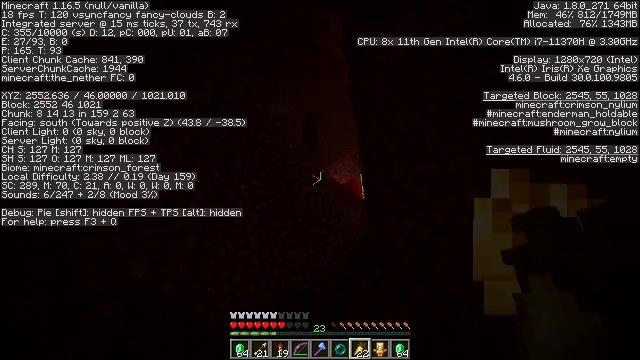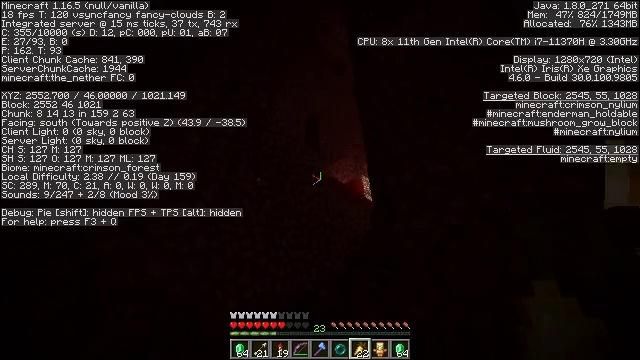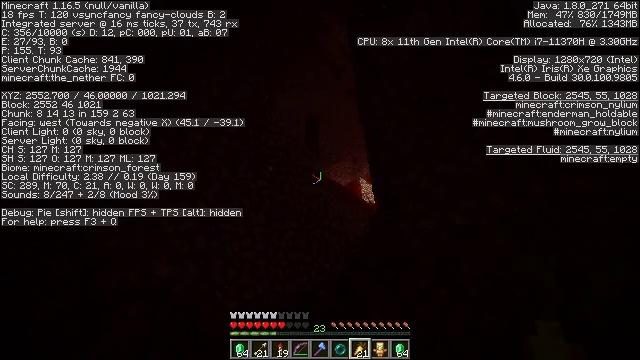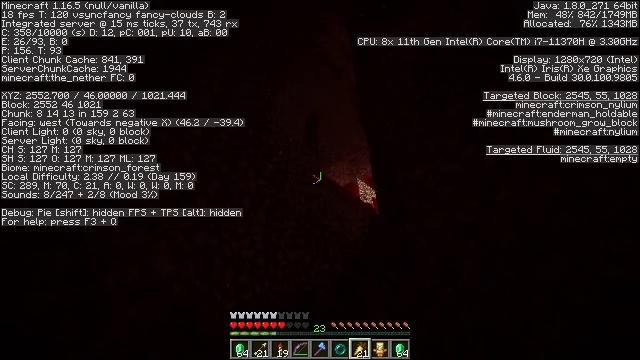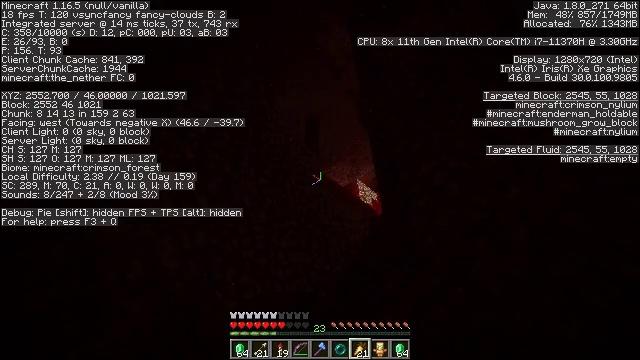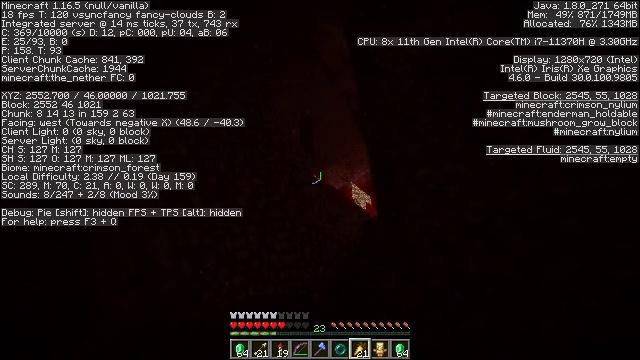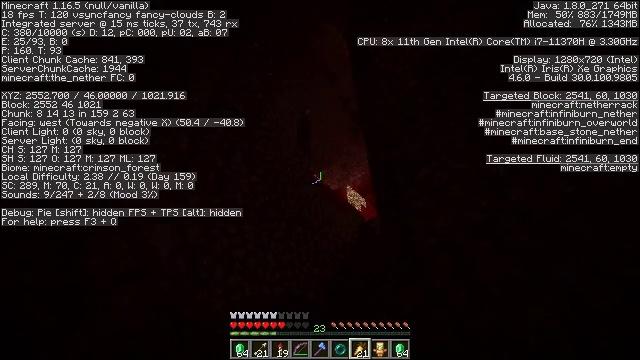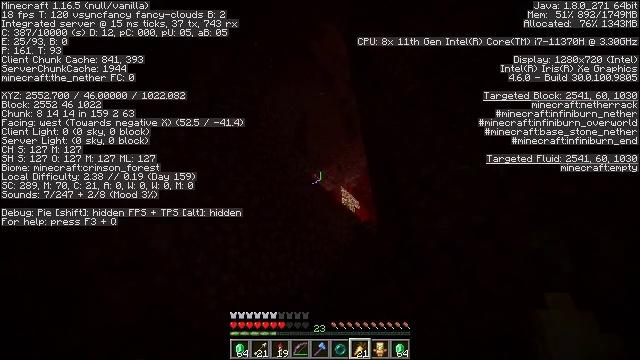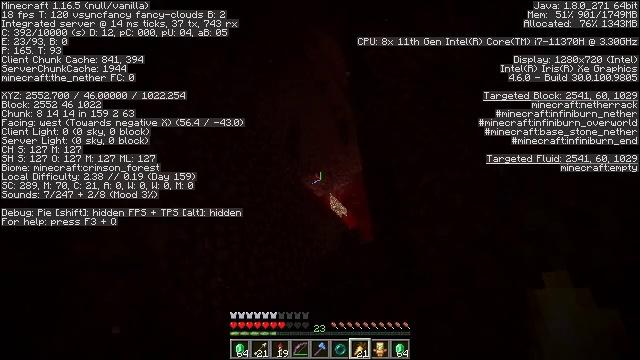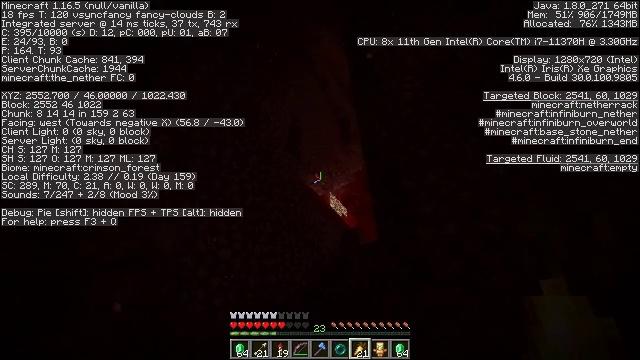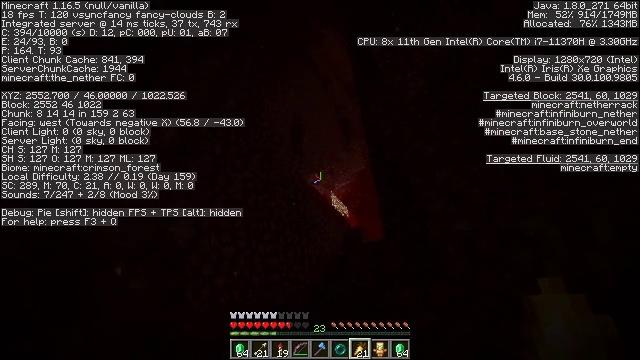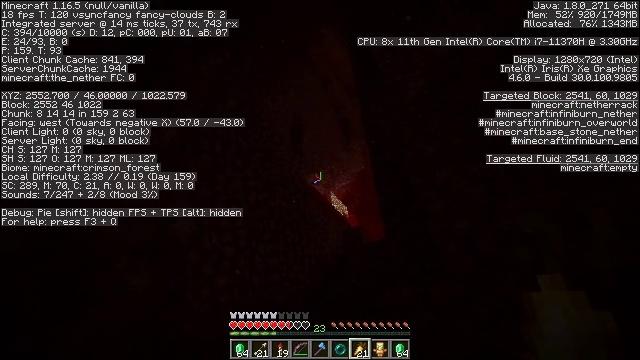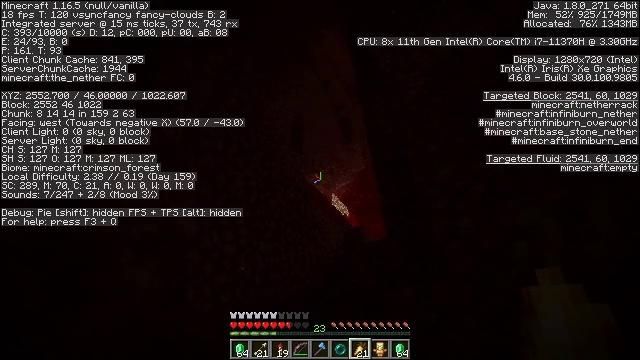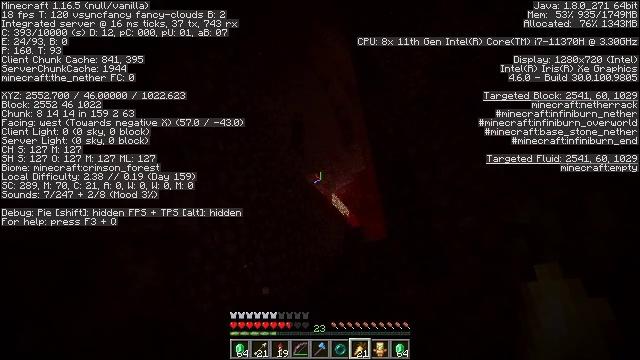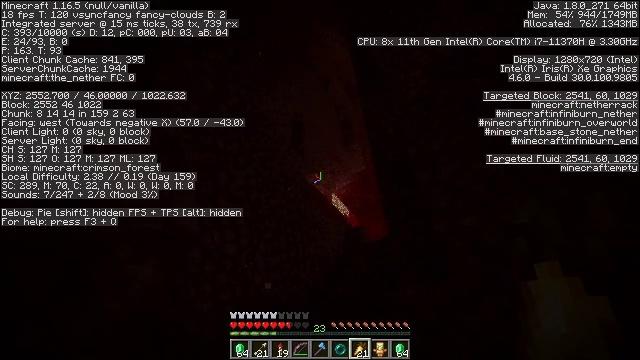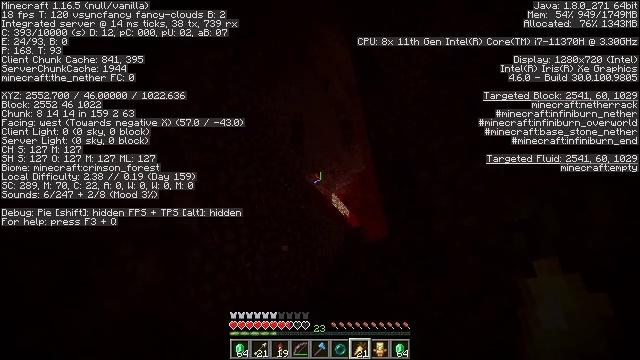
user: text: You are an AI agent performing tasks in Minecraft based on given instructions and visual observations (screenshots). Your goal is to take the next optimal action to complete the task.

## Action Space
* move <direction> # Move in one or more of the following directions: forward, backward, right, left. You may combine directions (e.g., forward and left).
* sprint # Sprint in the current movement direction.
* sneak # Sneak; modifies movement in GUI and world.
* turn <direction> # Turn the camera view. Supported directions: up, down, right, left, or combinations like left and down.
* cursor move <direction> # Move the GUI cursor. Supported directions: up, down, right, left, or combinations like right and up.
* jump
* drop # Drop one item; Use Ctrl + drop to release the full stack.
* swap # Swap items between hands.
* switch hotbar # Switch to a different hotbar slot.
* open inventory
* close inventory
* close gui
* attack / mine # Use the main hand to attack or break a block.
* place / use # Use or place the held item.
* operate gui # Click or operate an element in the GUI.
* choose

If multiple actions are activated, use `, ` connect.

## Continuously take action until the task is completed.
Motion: motion action
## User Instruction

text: Collect crimson stem for building materials.
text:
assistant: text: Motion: move left
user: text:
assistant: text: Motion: move left, turn right
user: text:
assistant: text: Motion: move left, turn right
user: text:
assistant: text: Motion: move left
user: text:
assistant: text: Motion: move left, turn right
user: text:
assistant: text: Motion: move left, turn right
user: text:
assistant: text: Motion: move left, turn right
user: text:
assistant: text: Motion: move left, turn right and up
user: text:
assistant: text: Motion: move left
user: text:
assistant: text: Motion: no_op
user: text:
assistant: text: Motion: no_op
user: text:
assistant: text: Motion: no_op
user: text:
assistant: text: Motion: no_op
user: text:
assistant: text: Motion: no_op
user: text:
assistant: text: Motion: no_op
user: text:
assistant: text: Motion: no_op
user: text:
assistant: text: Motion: no_op
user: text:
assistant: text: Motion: no_op
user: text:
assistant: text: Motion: no_op
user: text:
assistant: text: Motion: no_op
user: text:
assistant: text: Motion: no_op
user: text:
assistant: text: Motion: no_op
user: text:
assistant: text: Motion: no_op
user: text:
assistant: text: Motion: no_op
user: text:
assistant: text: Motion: no_op
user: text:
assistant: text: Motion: no_op
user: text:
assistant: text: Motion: no_op
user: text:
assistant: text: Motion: turn down
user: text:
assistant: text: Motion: turn down
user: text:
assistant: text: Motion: no_op